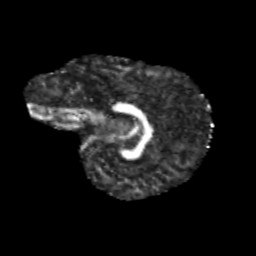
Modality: FA
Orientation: sagittal
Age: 10
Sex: male
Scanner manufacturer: siemens
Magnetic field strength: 3 T
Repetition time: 3.8 s
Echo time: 0.07 s